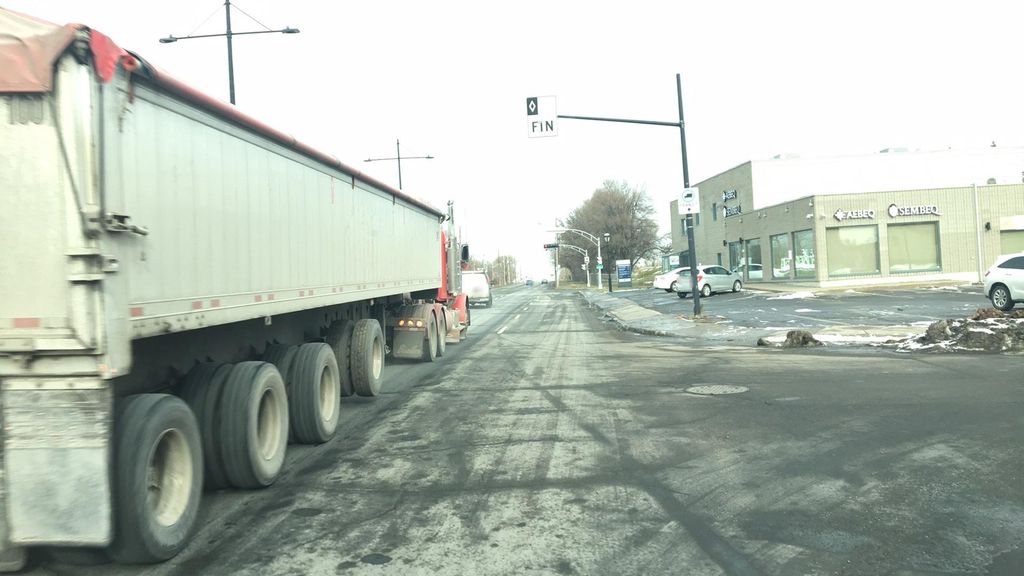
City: montreal